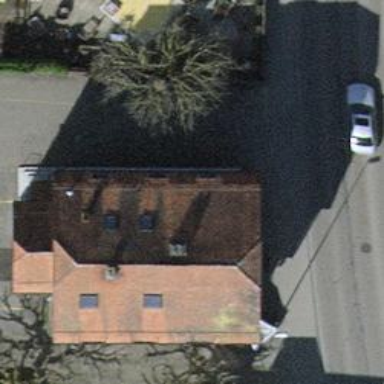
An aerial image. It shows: Restaurant.